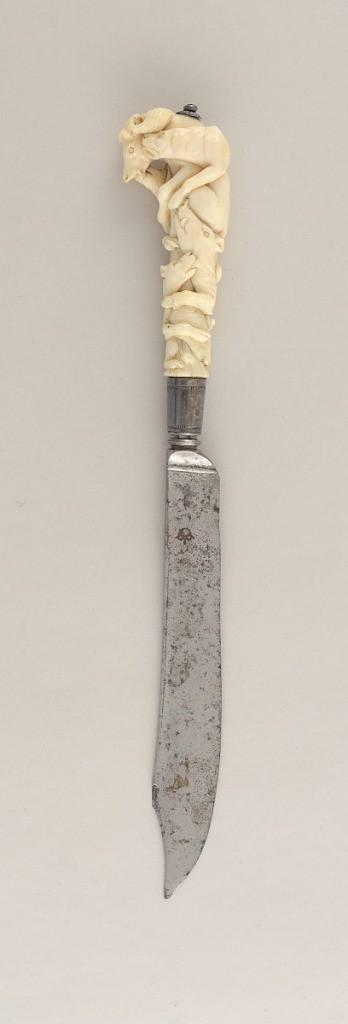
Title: Knife
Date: late 17th–early 18th century
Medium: ivory, steel, silver
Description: Scimitar-shaped blade, curved cutting edge upturned tip. Baluster neck, silver ferrule with engraved border. Ivory handle carved in deep relief with entwined hunting dogs and prey: stag, boar, rabbit. Button cap at end of handle.